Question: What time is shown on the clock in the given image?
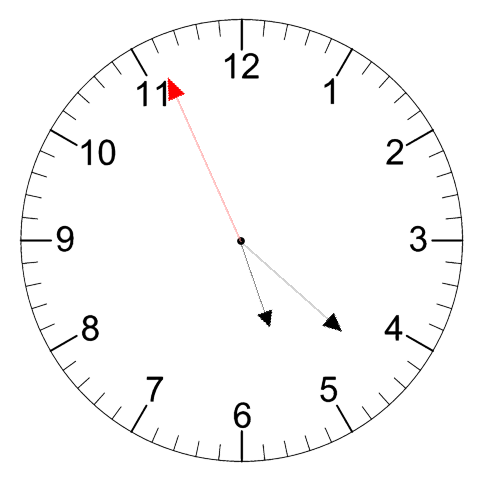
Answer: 05:21:56